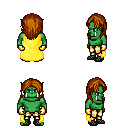
a pixel art fantasy rpg character, male body template, orc, green skin, yellow cape, gold greaves, brunette long hairstyle, gold gloves, ghillies, four views (front, back, left, right), 2x2 character sprite sheet, small pixel art, hard edges, no anti-aliasing